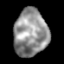
Tissue: lung
Cell type: Myeloid cells
Senescence score: 0.1357
Nuclear area (px): 1546
Mean DAPI intensity: 147.039